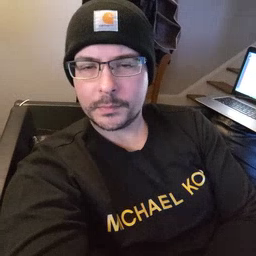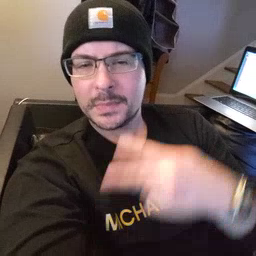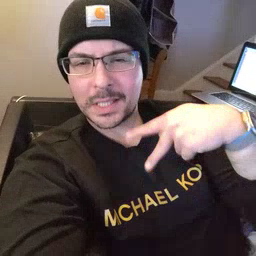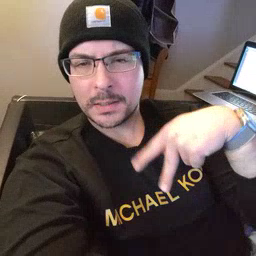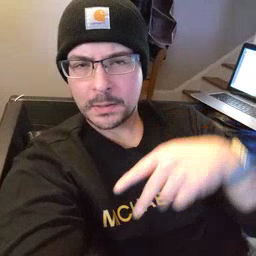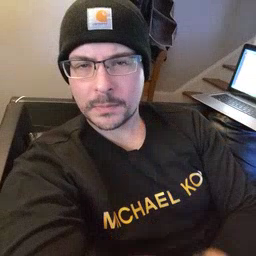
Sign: dance